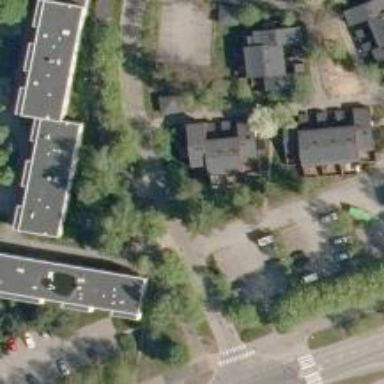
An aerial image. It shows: Parking area.